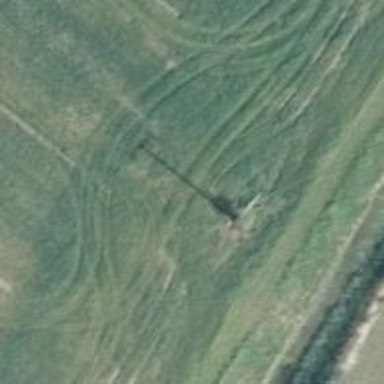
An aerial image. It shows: Power pole.